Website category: jobs
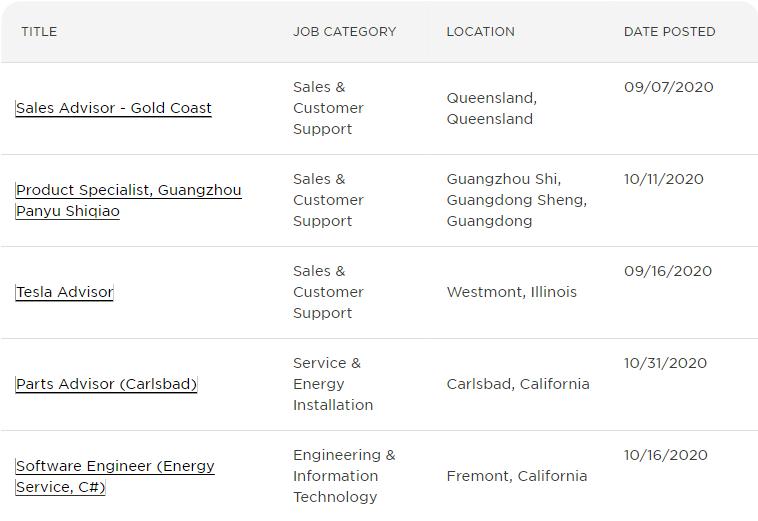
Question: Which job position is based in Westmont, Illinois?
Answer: Tesla Advisor

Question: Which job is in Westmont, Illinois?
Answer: Tesla Advisor

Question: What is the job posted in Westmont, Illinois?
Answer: Tesla Advisor

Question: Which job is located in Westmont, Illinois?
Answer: Tesla Advisor

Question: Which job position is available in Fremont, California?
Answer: Software Engineer (Energy Service, C#)

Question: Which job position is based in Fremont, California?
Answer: Software Engineer (Energy Service, C#)

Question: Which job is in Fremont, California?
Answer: Software Engineer (Energy Service, C#)

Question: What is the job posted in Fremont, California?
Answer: Software Engineer (Energy Service, C#)

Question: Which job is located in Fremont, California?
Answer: Software Engineer (Energy Service, C#)

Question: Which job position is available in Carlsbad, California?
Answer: Parts Advisor (Carlsbad)

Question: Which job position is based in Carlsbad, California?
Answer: Parts Advisor (Carlsbad)

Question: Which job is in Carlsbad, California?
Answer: Parts Advisor (Carlsbad)

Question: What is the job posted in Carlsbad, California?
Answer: Parts Advisor (Carlsbad)

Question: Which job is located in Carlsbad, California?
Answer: Parts Advisor (Carlsbad)

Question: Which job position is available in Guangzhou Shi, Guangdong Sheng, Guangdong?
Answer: Product Specialist, Guangzhou Panyu Shiqiao

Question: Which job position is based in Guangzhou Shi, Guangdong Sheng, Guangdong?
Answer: Product Specialist, Guangzhou Panyu Shiqiao

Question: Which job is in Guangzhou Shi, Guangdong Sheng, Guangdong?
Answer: Product Specialist, Guangzhou Panyu Shiqiao

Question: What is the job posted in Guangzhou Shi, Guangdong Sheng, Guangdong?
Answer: Product Specialist, Guangzhou Panyu Shiqiao

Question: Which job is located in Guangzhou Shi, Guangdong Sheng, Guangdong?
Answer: Product Specialist, Guangzhou Panyu Shiqiao